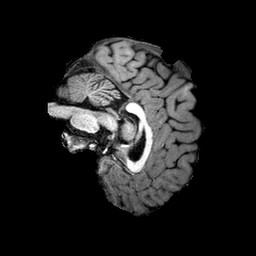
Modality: T1w
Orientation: sagittal